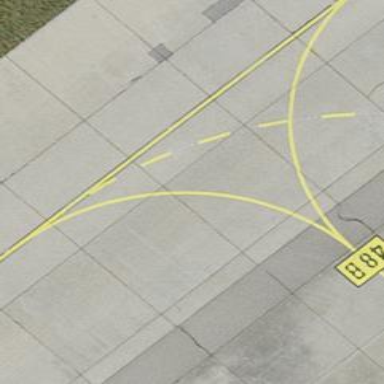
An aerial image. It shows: Image of taxiway at airport.